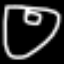
Label: donut